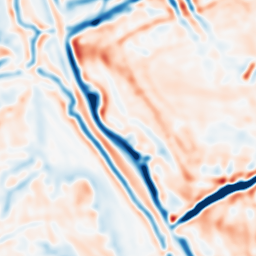
Category: multiscale
Decomposition family: dog
Decomposition parameters: sigma_low: 3
sigma_high: 5
Upsampling method: quadratic
Upsampling parameters: scale: 8
Upsampling scale: 8